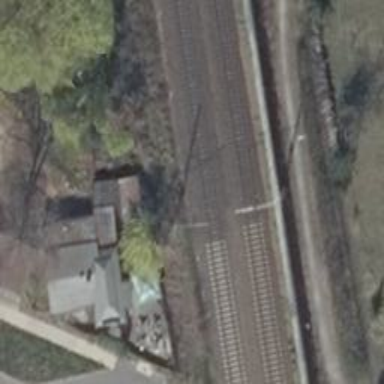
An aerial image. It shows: Milestone along the railway track with catenary mast.